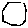
Label: hexagon